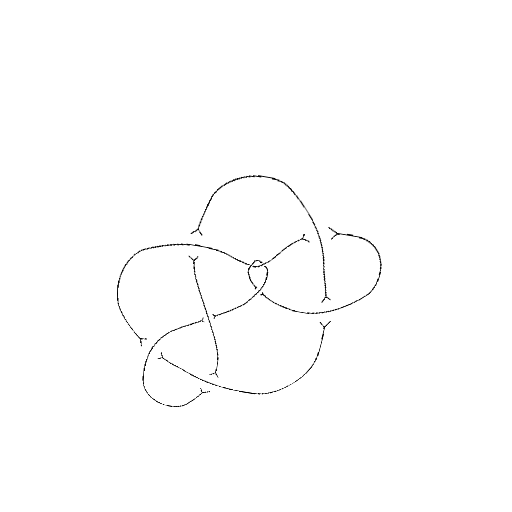
Crossing number: 9